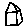
Label: house